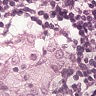
Metastatic tissue present: yes